Question: I try to make me a boilerplate with metalsmith using some plugins but I can't make metalsmith-layouts and metalsmith-in-place work together. I tried many things and I succeed to make one of them work but never the second using a template engine (for instance handlebars).
It seems like metalsmith-layouts doesn't want to read files in .hbs.
I have properly installed handlebars ans jstransform-handlebars (and .hbs files gets properly transformed by metalsmith-in-place but can't make it work with metalsmith layouts ... And this is really annoying).
My goal is to use a layout file in which the content will be rendered using a template engine like handlebars.
Here is my index.js code :
'''
const path = require('path');
const metalsmith = require('metalsmith');
const inPlace = require('metalsmith-in-place');
const layouts = require('metalsmith-layouts');
const assets = require('metalsmith-assets');
const sass = require('metalsmith-sass');
const htmlMinifier = require("metalsmith-html-minifier");
const permalinks = require('metalsmith-permalinks');
metalsmith(__dirname)
.source('src')
.destination('dist')
.use(sass({
file: './src/scss/*.scss',
outputDir: "css/"
}))
.use(inPlace()) //Template engine uses Handlebars
.use(layouts({
engine: 'handlebars',
default: "layout.html.hbs"
}))
.use(htmlMinifier())
.use(permalinks({
relative: false,
pattern: ':url'
}))
.use(assets({
source: 'assets'
}))
.build((err) => err && console.error(err));
'''
And here is my directory:

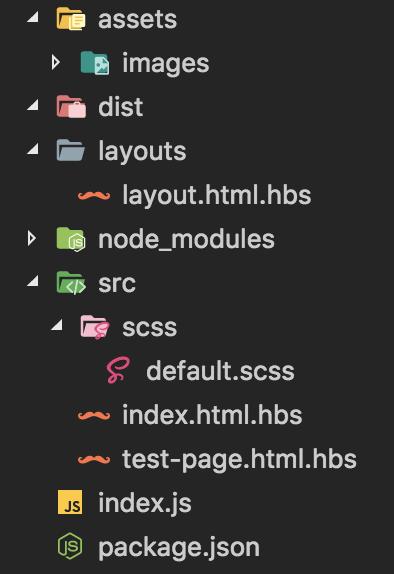
Answer: I finally came to the conclusion that the layout file MUST be a .html file. The content of its html file is processed with the engine specified in the
'''
.use(layouts({
engine: handlebars
}))
'''
despite the file isn't a .hbs file in this format which is quite confusing. The in-place plugin is useful to use template engine for contents pages.